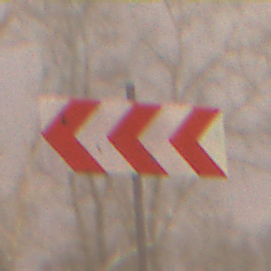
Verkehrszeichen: RichtungstafelnInKurvenGrossRechts
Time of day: Night
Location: Outdoor (Urban)
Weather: Overcast
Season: Winter
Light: Artificial